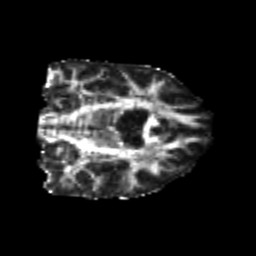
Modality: FA
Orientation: coronal
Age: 23
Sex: male
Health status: healthy
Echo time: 0.074 s